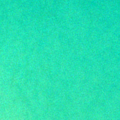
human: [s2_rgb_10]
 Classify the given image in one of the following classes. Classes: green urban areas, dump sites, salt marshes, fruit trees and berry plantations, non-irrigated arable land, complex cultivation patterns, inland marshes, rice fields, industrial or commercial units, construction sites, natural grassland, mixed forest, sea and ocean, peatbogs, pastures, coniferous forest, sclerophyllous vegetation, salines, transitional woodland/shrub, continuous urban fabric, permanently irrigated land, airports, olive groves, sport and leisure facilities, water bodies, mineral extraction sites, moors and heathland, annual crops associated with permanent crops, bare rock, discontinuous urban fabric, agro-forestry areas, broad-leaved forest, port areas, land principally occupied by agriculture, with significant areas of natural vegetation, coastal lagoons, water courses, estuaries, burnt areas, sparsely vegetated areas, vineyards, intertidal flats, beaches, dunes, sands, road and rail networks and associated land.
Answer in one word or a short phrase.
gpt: sea and ocean